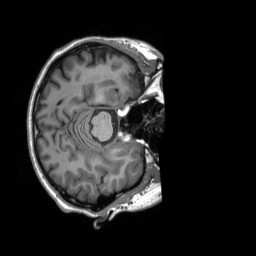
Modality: T1w
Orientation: axial
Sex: male
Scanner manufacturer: siemens
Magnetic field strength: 3 T
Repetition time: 2.3 s
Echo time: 0.00226 s